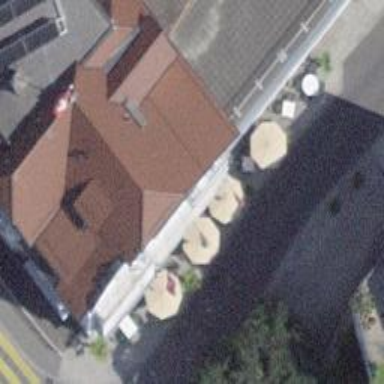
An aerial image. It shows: Restaurant.